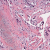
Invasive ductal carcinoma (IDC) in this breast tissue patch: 0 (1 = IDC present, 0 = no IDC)